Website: macys
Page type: added-to-cart
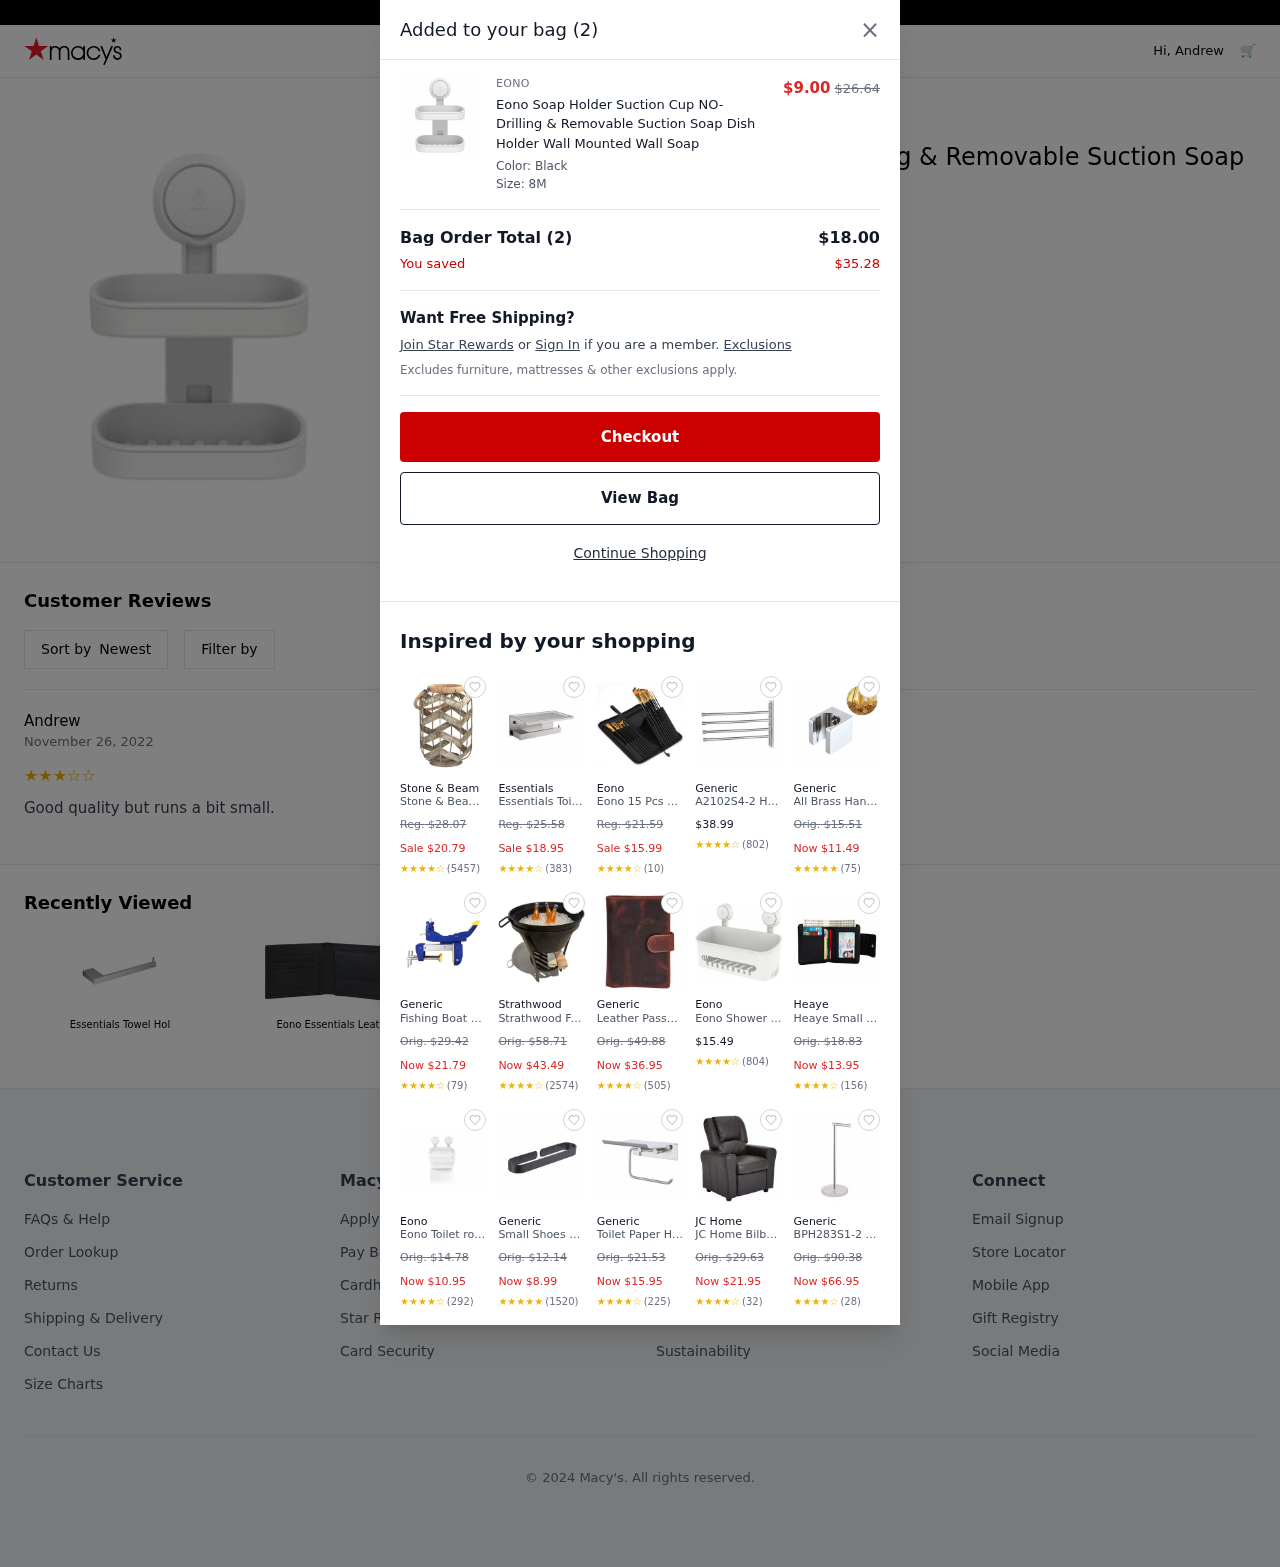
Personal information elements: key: PII_FIRSTNAME
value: Andrew
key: PII_REVIEW
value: Good quality but runs a bit small.
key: PII_USER_RATING
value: ★
★
★
★
☆
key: PII_USER_RATING
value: ★
★
★
★
★
Product elements: key: PRODUCT1_BRAND
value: Eono
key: PRODUCT1_NAME
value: Eono Soap Holder Suction Cup NO-Drilling & Removable Suction Soap Dish Holder Wall Mounted Wall Soap
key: PRODUCT1_PRICE
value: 9
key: PRODUCT18_NAME
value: Essentials Towel Hol
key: PRODUCT19_NAME
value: Eono Essentials Leat
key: PRODUCT1_ORIGINAL_PRICE
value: $26.64
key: PRODUCT2_BRAND
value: Stone & Beam
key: PRODUCT2_NAME
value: Stone & Beam Rustic Farmhouse Metal Jar and Rope Candle Holder Home Decor - 12 x 8.25 x 19 Inches, G
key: PRODUCT2_ORIGINAL_PRICE
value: Reg. $28.07
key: PRODUCT2_PRICE
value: Sale $20.79
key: PRODUCT2_RATING
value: ★
★
★
★
☆
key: PRODUCT2_NUM_RATINGS
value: (5457)
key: PRODUCT3_BRAND
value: Essentials
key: PRODUCT3_NAME
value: Essentials Toilet Roll Holder Stainless Steel Toilet Roll Holder Toilet Roll Holder with Shelf
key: PRODUCT3_ORIGINAL_PRICE
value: Reg. $25.58
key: PRODUCT3_PRICE
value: Sale $18.95
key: PRODUCT3_RATING
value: ★
★
★
★
☆
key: PRODUCT3_NUM_RATINGS
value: (383)
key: PRODUCT4_BRAND
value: Eono
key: PRODUCT4_NAME
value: Eono 15 Pcs Paint Brush Set with a Paint Brush Holder
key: PRODUCT4_ORIGINAL_PRICE
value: Reg. $21.59
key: PRODUCT4_PRICE
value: Sale $15.99
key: PRODUCT4_RATING
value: ★
★
★
★
☆
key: PRODUCT4_NUM_RATINGS
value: (10)
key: PRODUCT5_BRAND
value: Generic
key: PRODUCT5_NAME
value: A2102S4-2 Hand Towel Rail with 4 Arms SUS304 Stainless Steel Hand Towel Holder for Hanging 180° Rota
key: PRODUCT5_PRICE
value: $38.99
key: PRODUCT5_RATING
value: ★
★
★
★
☆
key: PRODUCT5_NUM_RATINGS
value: (802)
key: PRODUCT6_BRAND
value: Generic
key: PRODUCT6_NAME
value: All Brass Handheld Shower Head Holder Bracket Wall Mount for Bathroom Hand Sprayer Wand or Toilet Ha
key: PRODUCT6_ORIGINAL_PRICE
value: Orig. $15.51
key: PRODUCT6_PRICE
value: Now $11.49
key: PRODUCT6_RATING
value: ★
★
★
★
★
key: PRODUCT6_NUM_RATINGS
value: (75)
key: PRODUCT7_BRAND
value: Generic
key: PRODUCT7_NAME
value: Fishing Boat Rod Holder with Adjustment Angle of 360 Degree, Can Be Installed Horizontally and Verti
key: PRODUCT7_ORIGINAL_PRICE
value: Orig. $29.42
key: PRODUCT7_PRICE
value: Now $21.79
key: PRODUCT7_RATING
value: ★
★
★
★
☆
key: PRODUCT7_NUM_RATINGS
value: (79)
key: PRODUCT8_BRAND
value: Strathwood
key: PRODUCT8_NAME
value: Strathwood Falkner Aluminum Ice Bucket
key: PRODUCT8_ORIGINAL_PRICE
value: Orig. $58.71
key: PRODUCT8_PRICE
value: Now $43.49
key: PRODUCT8_RATING
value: ★
★
★
★
☆
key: PRODUCT8_NUM_RATINGS
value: (2574)
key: PRODUCT9_BRAND
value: Generic
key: PRODUCT9_NAME
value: Leather Passport Holder - for Men and Women - British Passport Holder Credit Card Holder for Credit
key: PRODUCT9_ORIGINAL_PRICE
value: Orig. $49.88
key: PRODUCT9_PRICE
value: Now $36.95
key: PRODUCT9_RATING
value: ★
★
★
★
☆
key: PRODUCT9_NUM_RATINGS
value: (505)
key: PRODUCT10_BRAND
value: Eono
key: PRODUCT10_NAME
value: Eono Shower Caddy Suction Cup Shower Shelf No Drilling Heavy Duty Max Hold 10 KG Shower Basket Sucti
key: PRODUCT10_PRICE
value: $15.49
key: PRODUCT10_RATING
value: ★
★
★
★
☆
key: PRODUCT10_NUM_RATINGS
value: (804)
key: PRODUCT11_BRAND
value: Heaye
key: PRODUCT11_NAME
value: Heaye Small Wallets for Women Card Case Holder
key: PRODUCT11_ORIGINAL_PRICE
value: Orig. $18.83
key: PRODUCT11_PRICE
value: Now $13.95
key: PRODUCT11_RATING
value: ★
★
★
★
☆
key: PRODUCT11_NUM_RATINGS
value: (156)
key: PRODUCT12_BRAND
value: Eono
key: PRODUCT12_NAME
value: Eono Toilet roll Holder NO-Drilling & Removable Wall Mounted Waterproof for Shower Bathroom & Kitche
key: PRODUCT12_ORIGINAL_PRICE
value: Orig. $14.78
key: PRODUCT12_PRICE
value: Now $10.95
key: PRODUCT12_RATING
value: ★
★
★
★
☆
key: PRODUCT12_NUM_RATINGS
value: (292)
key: PRODUCT13_BRAND
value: Generic
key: PRODUCT13_NAME
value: Small Shoes Rack 11 Inches Door Shoe Organizer Hanging Shoe Shelves Aluminum RUSTPROOF Wall Mount No
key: PRODUCT13_ORIGINAL_PRICE
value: Orig. $12.14
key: PRODUCT13_PRICE
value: Now $8.99
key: PRODUCT13_RATING
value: ★
★
★
★
★
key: PRODUCT13_NUM_RATINGS
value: (1520)
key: PRODUCT14_BRAND
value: Generic
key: PRODUCT14_NAME
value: Toilet Paper Holder with Shelf Self Adhesive RUSTPROOF Stainless Steel Bathroom Tissue Paper Roll Ho
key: PRODUCT14_ORIGINAL_PRICE
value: Orig. $21.53
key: PRODUCT14_PRICE
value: Now $15.95
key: PRODUCT14_RATING
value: ★
★
★
★
☆
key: PRODUCT14_NUM_RATINGS
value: (225)
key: PRODUCT15_BRAND
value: JC Home
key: PRODUCT15_NAME
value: JC Home Bilbao Kids Recliner with Cup Holder and Headrest, Mocha Brown
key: PRODUCT15_ORIGINAL_PRICE
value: Orig. $29.63
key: PRODUCT15_PRICE
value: Now $21.95
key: PRODUCT15_RATING
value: ★
★
★
★
☆
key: PRODUCT15_NUM_RATINGS
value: (32)
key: PRODUCT16_BRAND
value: Generic
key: PRODUCT16_NAME
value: BPH283S1-2 Toilet Roll Holder Freestanding 304 Stainless Steel Rustproof Pedestal Toilet Roll Holder
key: PRODUCT16_ORIGINAL_PRICE
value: Orig. $90.38
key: PRODUCT16_PRICE
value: Now $66.95
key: PRODUCT16_RATING
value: ★
★
★
★
☆
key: PRODUCT16_NUM_RATINGS
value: (28)
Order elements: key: ORDER_DATE
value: November 26, 2022
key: ORDER_NUM_ITEMS
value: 2
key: ORDER_SUBTOTAL
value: $18.00
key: ORDER_SAVINGS
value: $35.28